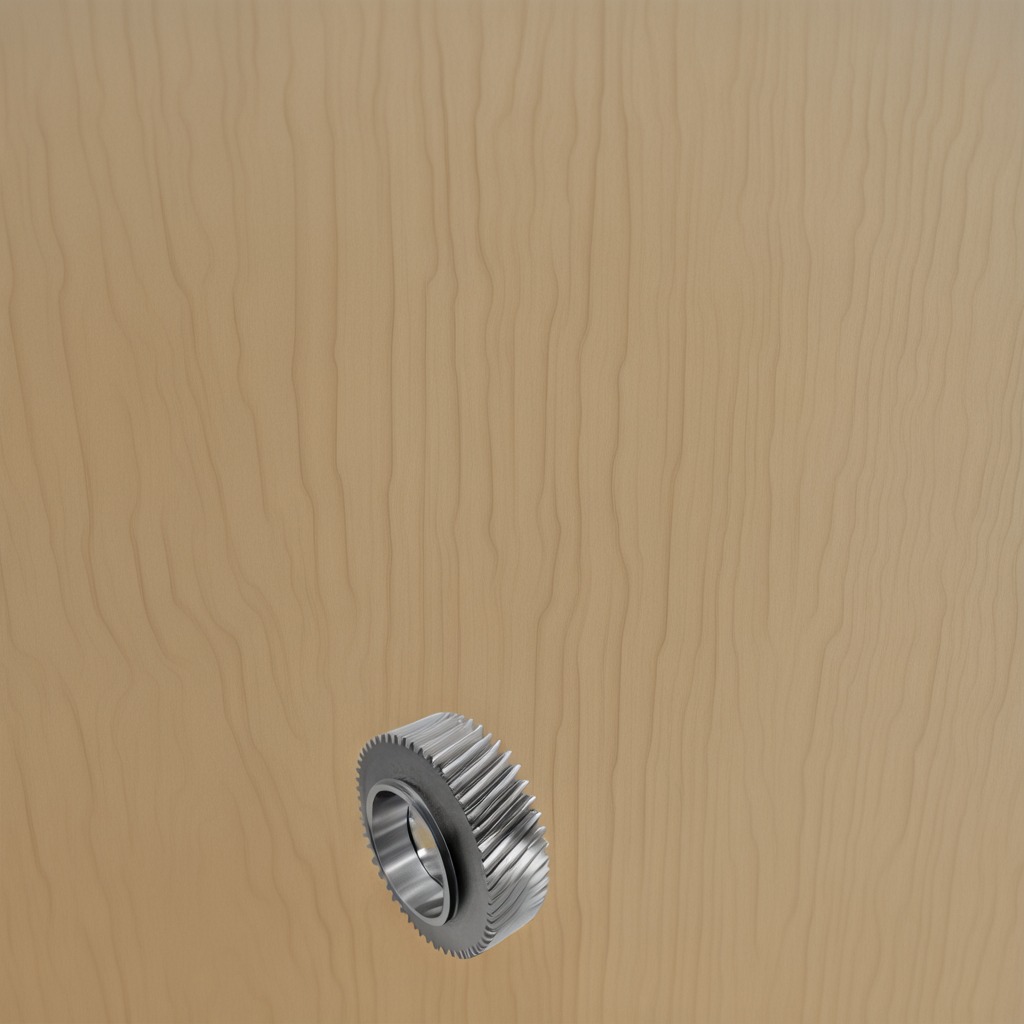
A steel gear with teeth is lying on the plywood surface in a paint workshop lit by afternoon window light.